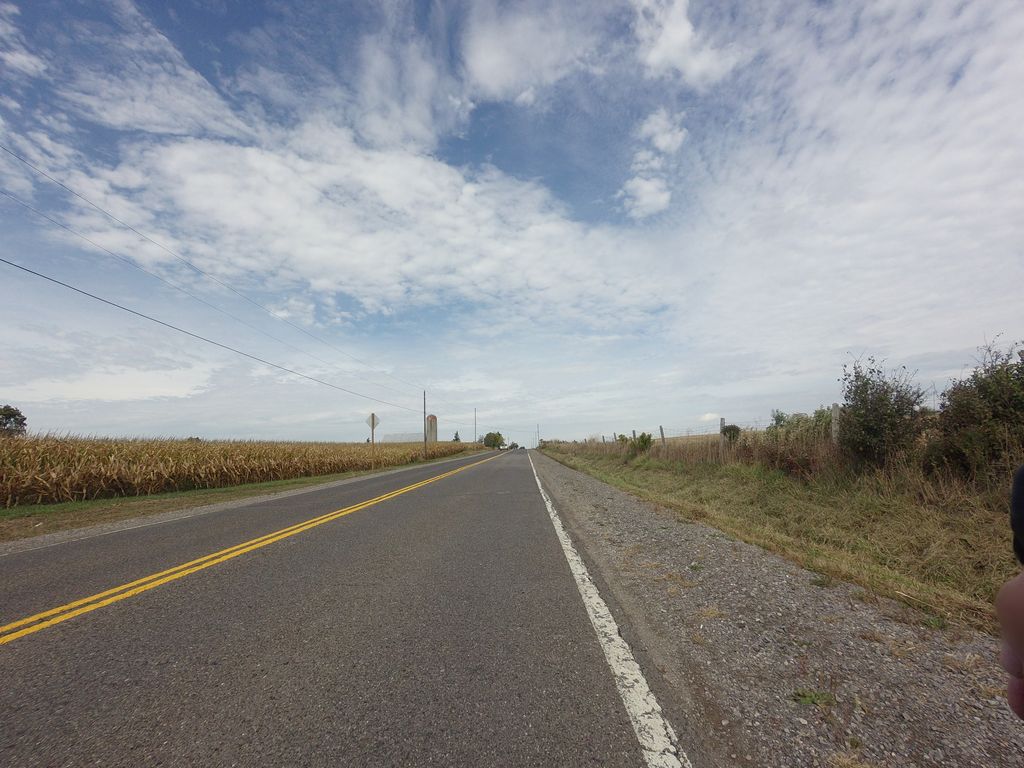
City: hamilton